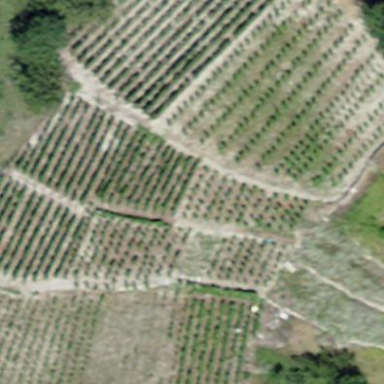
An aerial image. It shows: Vineyard where grapes are grown.